Question: I'm trying to filter logcat output from a real device (not an emulator) by tag name but I get all the messages which is quite a spam. I just want to read messages from browser which should be something like "browser:" , but it doesn't work...
Here it is what I get:

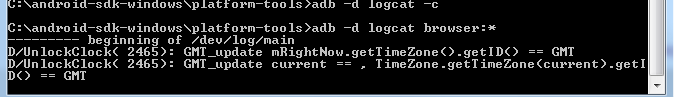
Answer: use this:
'''
adb logcat -s "TAGNAME"
'''